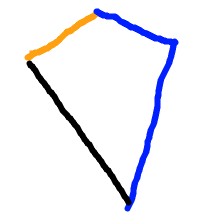
Shape: kite